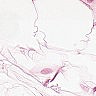
Metastatic tissue present: no